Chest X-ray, AP view. Patient: 40 years old, sex M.
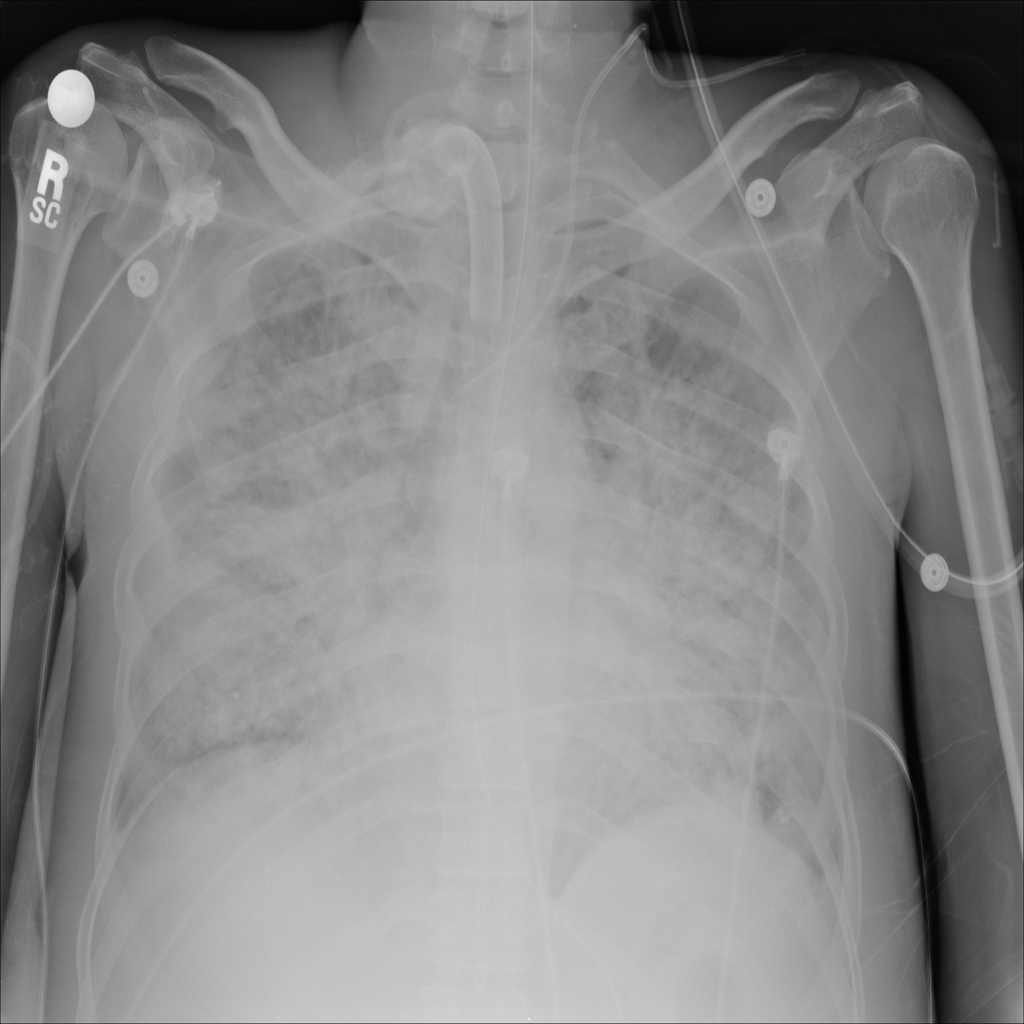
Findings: Infiltration, Nodule